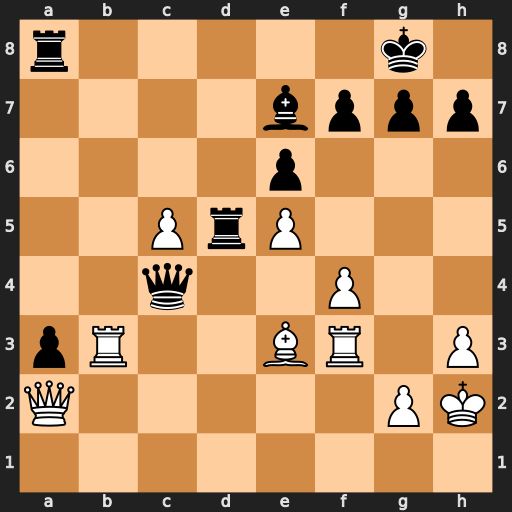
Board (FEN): r5k1/4bppp/4p3/2PrP3/2q2P2/pR2BR1P/Q5PK/8
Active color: w
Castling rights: -
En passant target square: -
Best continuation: Rb8+ Rxb8 Qxc4